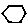
Label: hexagon